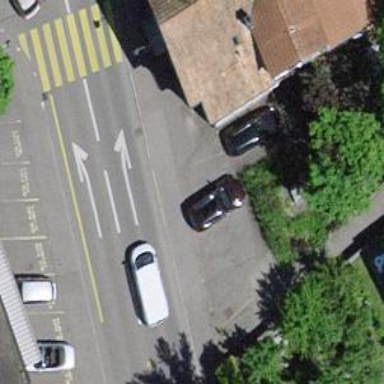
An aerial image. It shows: Parking area with surface.